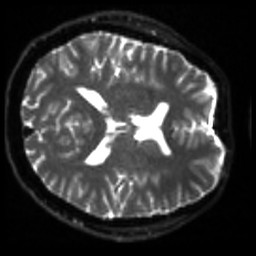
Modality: sbref
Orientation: axial
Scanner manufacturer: siemens
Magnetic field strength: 3 T
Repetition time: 4 s
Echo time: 0.0594 s